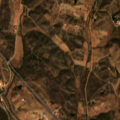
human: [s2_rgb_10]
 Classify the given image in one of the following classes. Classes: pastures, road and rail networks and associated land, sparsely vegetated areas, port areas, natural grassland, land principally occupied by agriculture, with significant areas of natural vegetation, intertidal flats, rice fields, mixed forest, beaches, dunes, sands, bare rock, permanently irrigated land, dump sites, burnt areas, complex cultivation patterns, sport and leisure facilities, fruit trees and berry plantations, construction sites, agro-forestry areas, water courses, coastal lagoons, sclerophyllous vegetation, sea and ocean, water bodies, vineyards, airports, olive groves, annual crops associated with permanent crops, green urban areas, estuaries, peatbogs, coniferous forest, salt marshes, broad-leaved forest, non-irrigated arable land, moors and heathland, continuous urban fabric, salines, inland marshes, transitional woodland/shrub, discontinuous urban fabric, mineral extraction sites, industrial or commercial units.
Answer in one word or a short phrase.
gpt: land principally occupied by agriculture, with significant areas of natural vegetation, agro-forestry areas, broad-leaved forest, sclerophyllous vegetation, transitional woodland/shrub